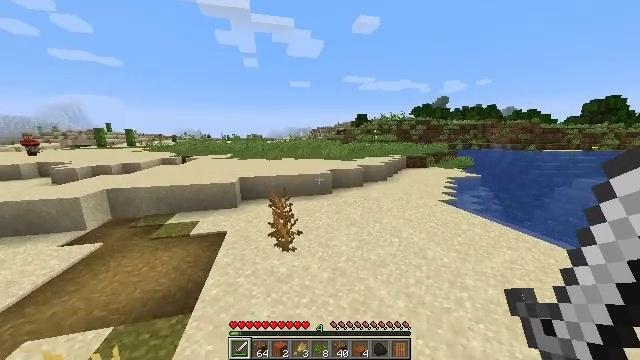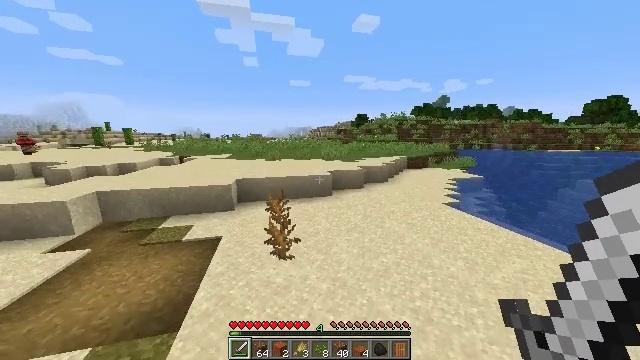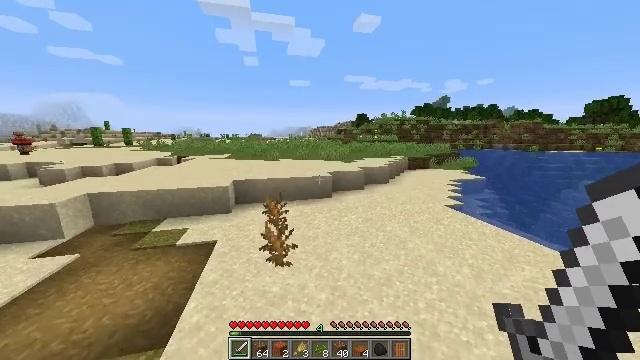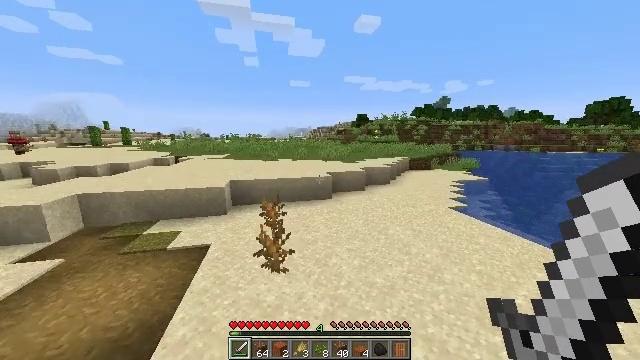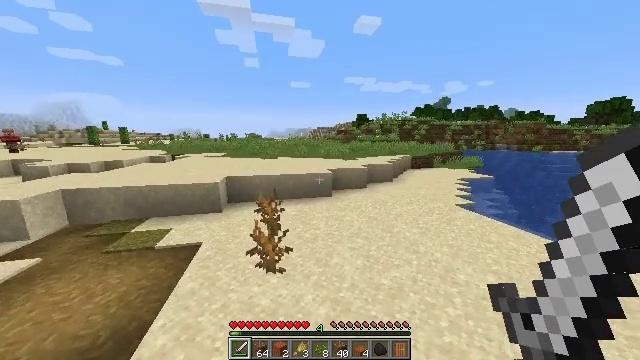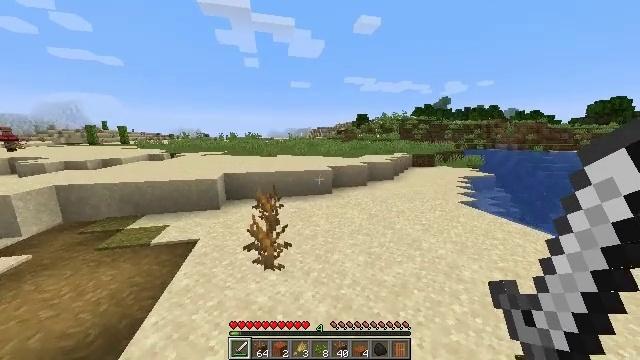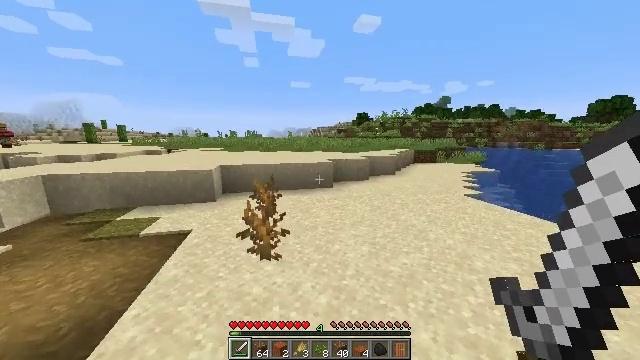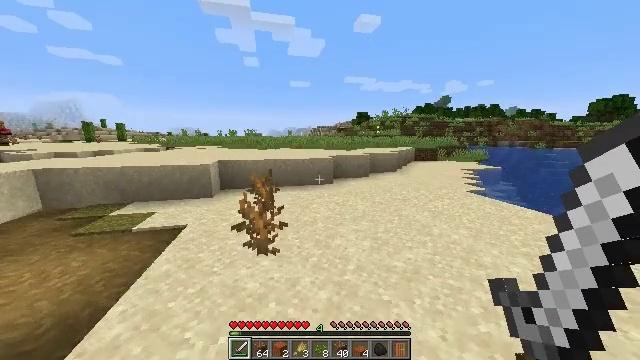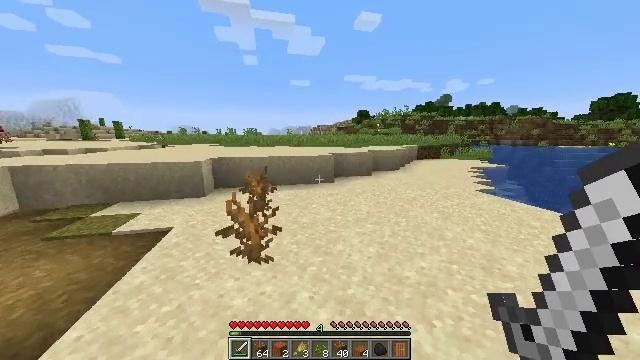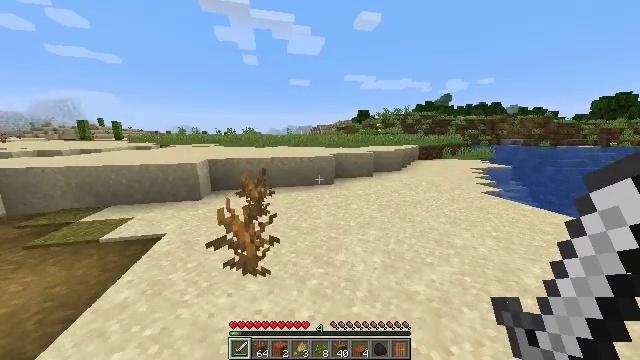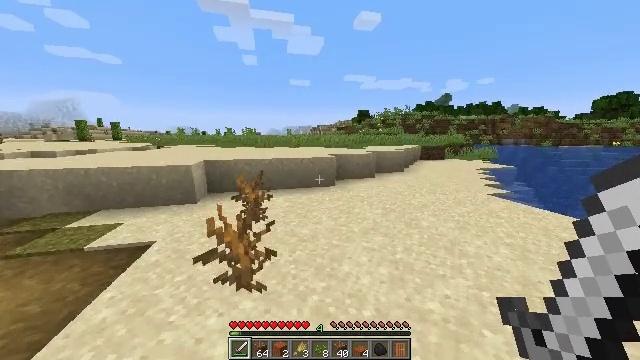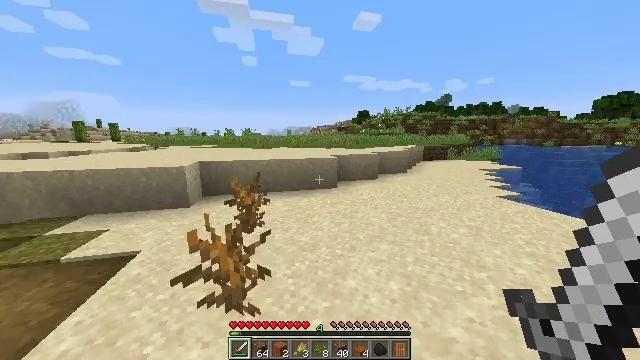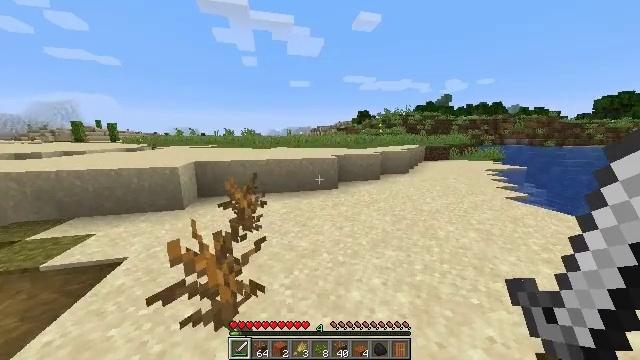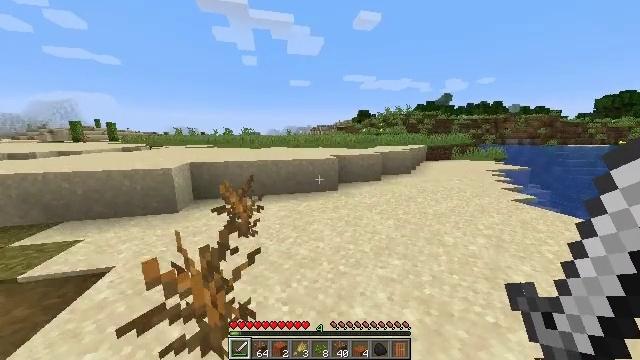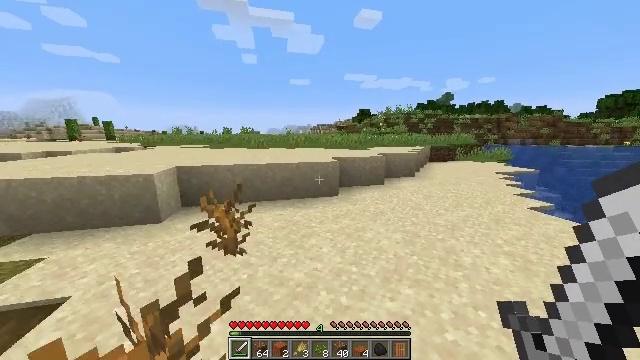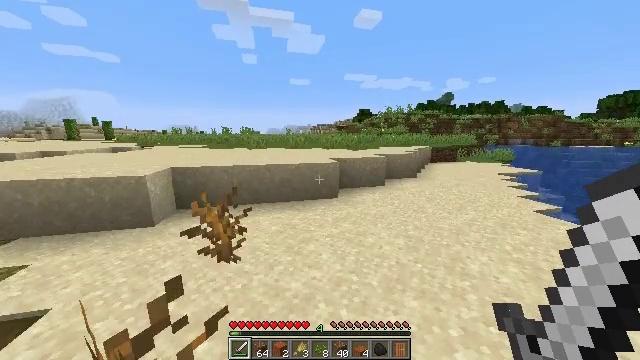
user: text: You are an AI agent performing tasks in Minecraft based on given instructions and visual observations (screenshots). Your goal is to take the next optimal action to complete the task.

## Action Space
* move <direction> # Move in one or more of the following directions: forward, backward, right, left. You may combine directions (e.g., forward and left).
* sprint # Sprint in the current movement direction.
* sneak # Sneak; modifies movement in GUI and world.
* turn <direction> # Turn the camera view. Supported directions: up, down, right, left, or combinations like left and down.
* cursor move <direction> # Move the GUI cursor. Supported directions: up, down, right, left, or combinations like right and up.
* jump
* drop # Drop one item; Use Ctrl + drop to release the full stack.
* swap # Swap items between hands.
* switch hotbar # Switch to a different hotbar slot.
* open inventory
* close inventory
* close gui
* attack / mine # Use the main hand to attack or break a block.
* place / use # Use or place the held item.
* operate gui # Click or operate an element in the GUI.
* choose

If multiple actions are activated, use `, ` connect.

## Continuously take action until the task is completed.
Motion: motion action
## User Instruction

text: Attack the ground to gather sand.
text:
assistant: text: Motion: move forward, sprint
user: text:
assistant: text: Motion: move forward, sprint
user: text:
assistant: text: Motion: move forward, sprint
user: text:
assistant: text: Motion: move forward, sprint
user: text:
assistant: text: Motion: move forward, sprint
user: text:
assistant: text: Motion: move forward, sprint
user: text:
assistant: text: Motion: move forward, sprint
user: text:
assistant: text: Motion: move forward, sprint
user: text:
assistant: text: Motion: move forward, sprint
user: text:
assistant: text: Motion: move forward, sprint
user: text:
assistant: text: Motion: move forward, sprint
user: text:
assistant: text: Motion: move forward, sprint
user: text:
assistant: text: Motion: move forward, sprint
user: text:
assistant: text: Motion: move forward, sprint
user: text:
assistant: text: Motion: move forward, sprint
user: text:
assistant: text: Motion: move forward, sprint
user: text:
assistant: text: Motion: move forward, sprint
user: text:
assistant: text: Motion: move forward, sprint
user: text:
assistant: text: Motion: move forward, sprint
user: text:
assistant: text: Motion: move forward, sprint
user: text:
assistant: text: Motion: move forward, sprint
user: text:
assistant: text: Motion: move forward, sprint
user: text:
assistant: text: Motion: move forward, sprint
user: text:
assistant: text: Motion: move forward, sprint, turn left
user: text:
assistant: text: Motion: move forward, sprint, turn left
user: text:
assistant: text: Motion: move forward, sprint, turn left
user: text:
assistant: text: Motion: move forward, sprint, turn left
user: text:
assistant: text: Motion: move forward, sprint, turn left
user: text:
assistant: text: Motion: move forward, sprint, turn left
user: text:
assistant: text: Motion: move forward, sprint, turn left